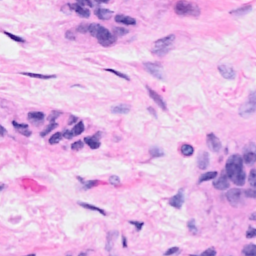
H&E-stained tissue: Breast